RGB frame:
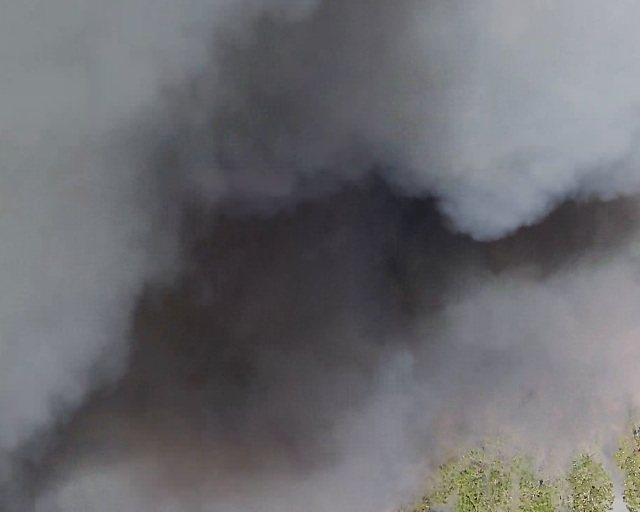
Thermal frame:
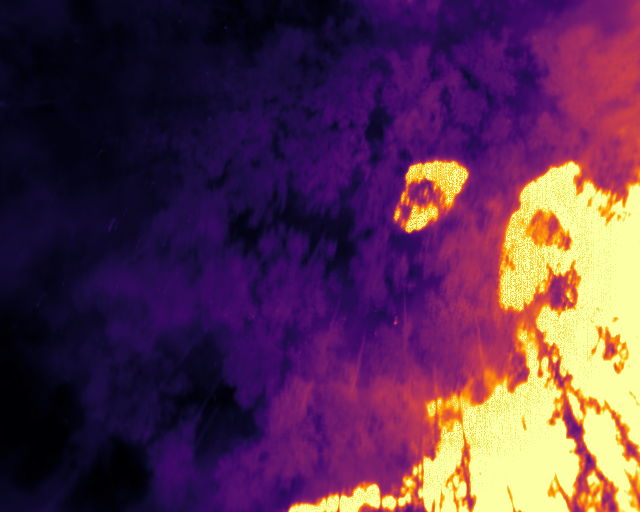
Captured: 2026-02-27 02:35:59
Pixels at or above 80 °C: 146586 (fraction of frame: 0.4473)